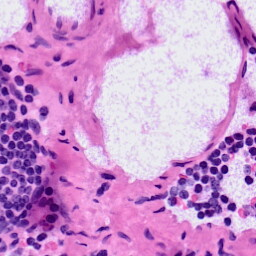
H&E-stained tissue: LymphNode